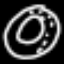
Label: donut